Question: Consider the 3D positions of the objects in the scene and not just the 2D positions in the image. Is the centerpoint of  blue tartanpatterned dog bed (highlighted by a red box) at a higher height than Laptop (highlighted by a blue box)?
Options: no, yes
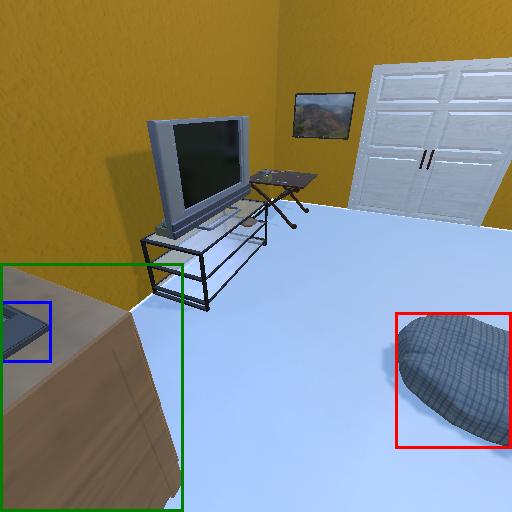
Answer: no